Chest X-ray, AP view. Patient: 31 years old, sex M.
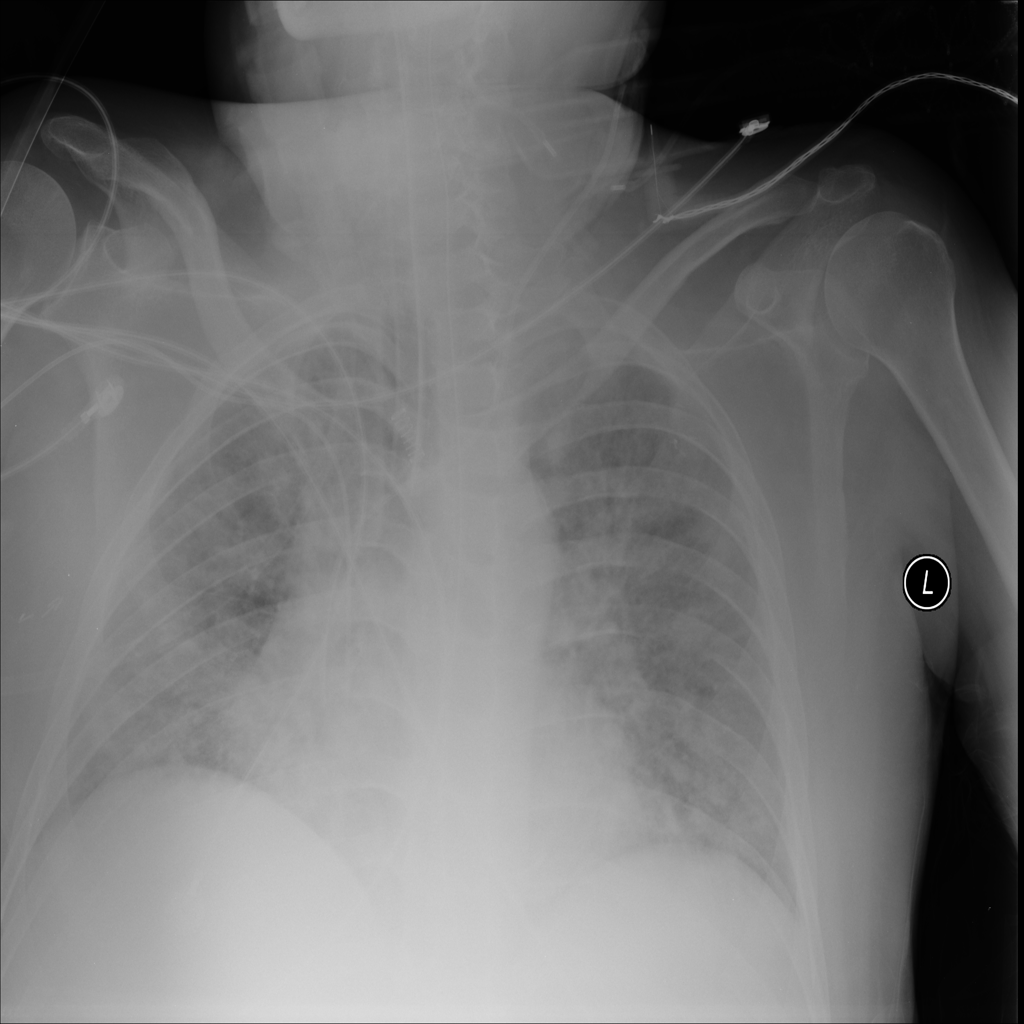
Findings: No Finding